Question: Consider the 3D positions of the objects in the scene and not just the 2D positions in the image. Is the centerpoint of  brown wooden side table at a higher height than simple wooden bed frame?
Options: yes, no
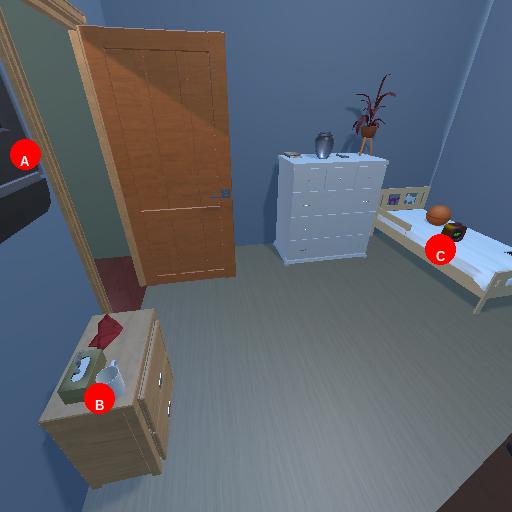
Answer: yes